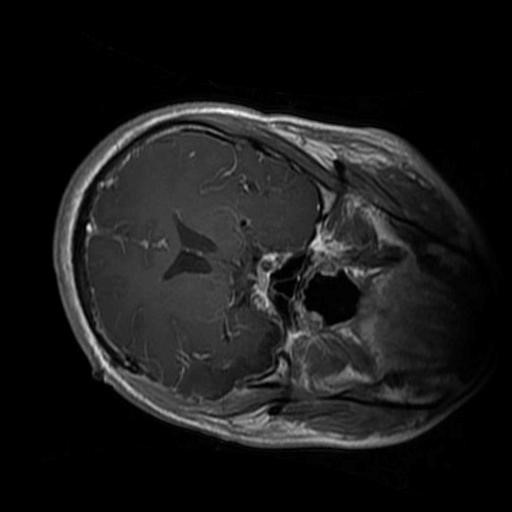
Label: brain_glioma